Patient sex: M
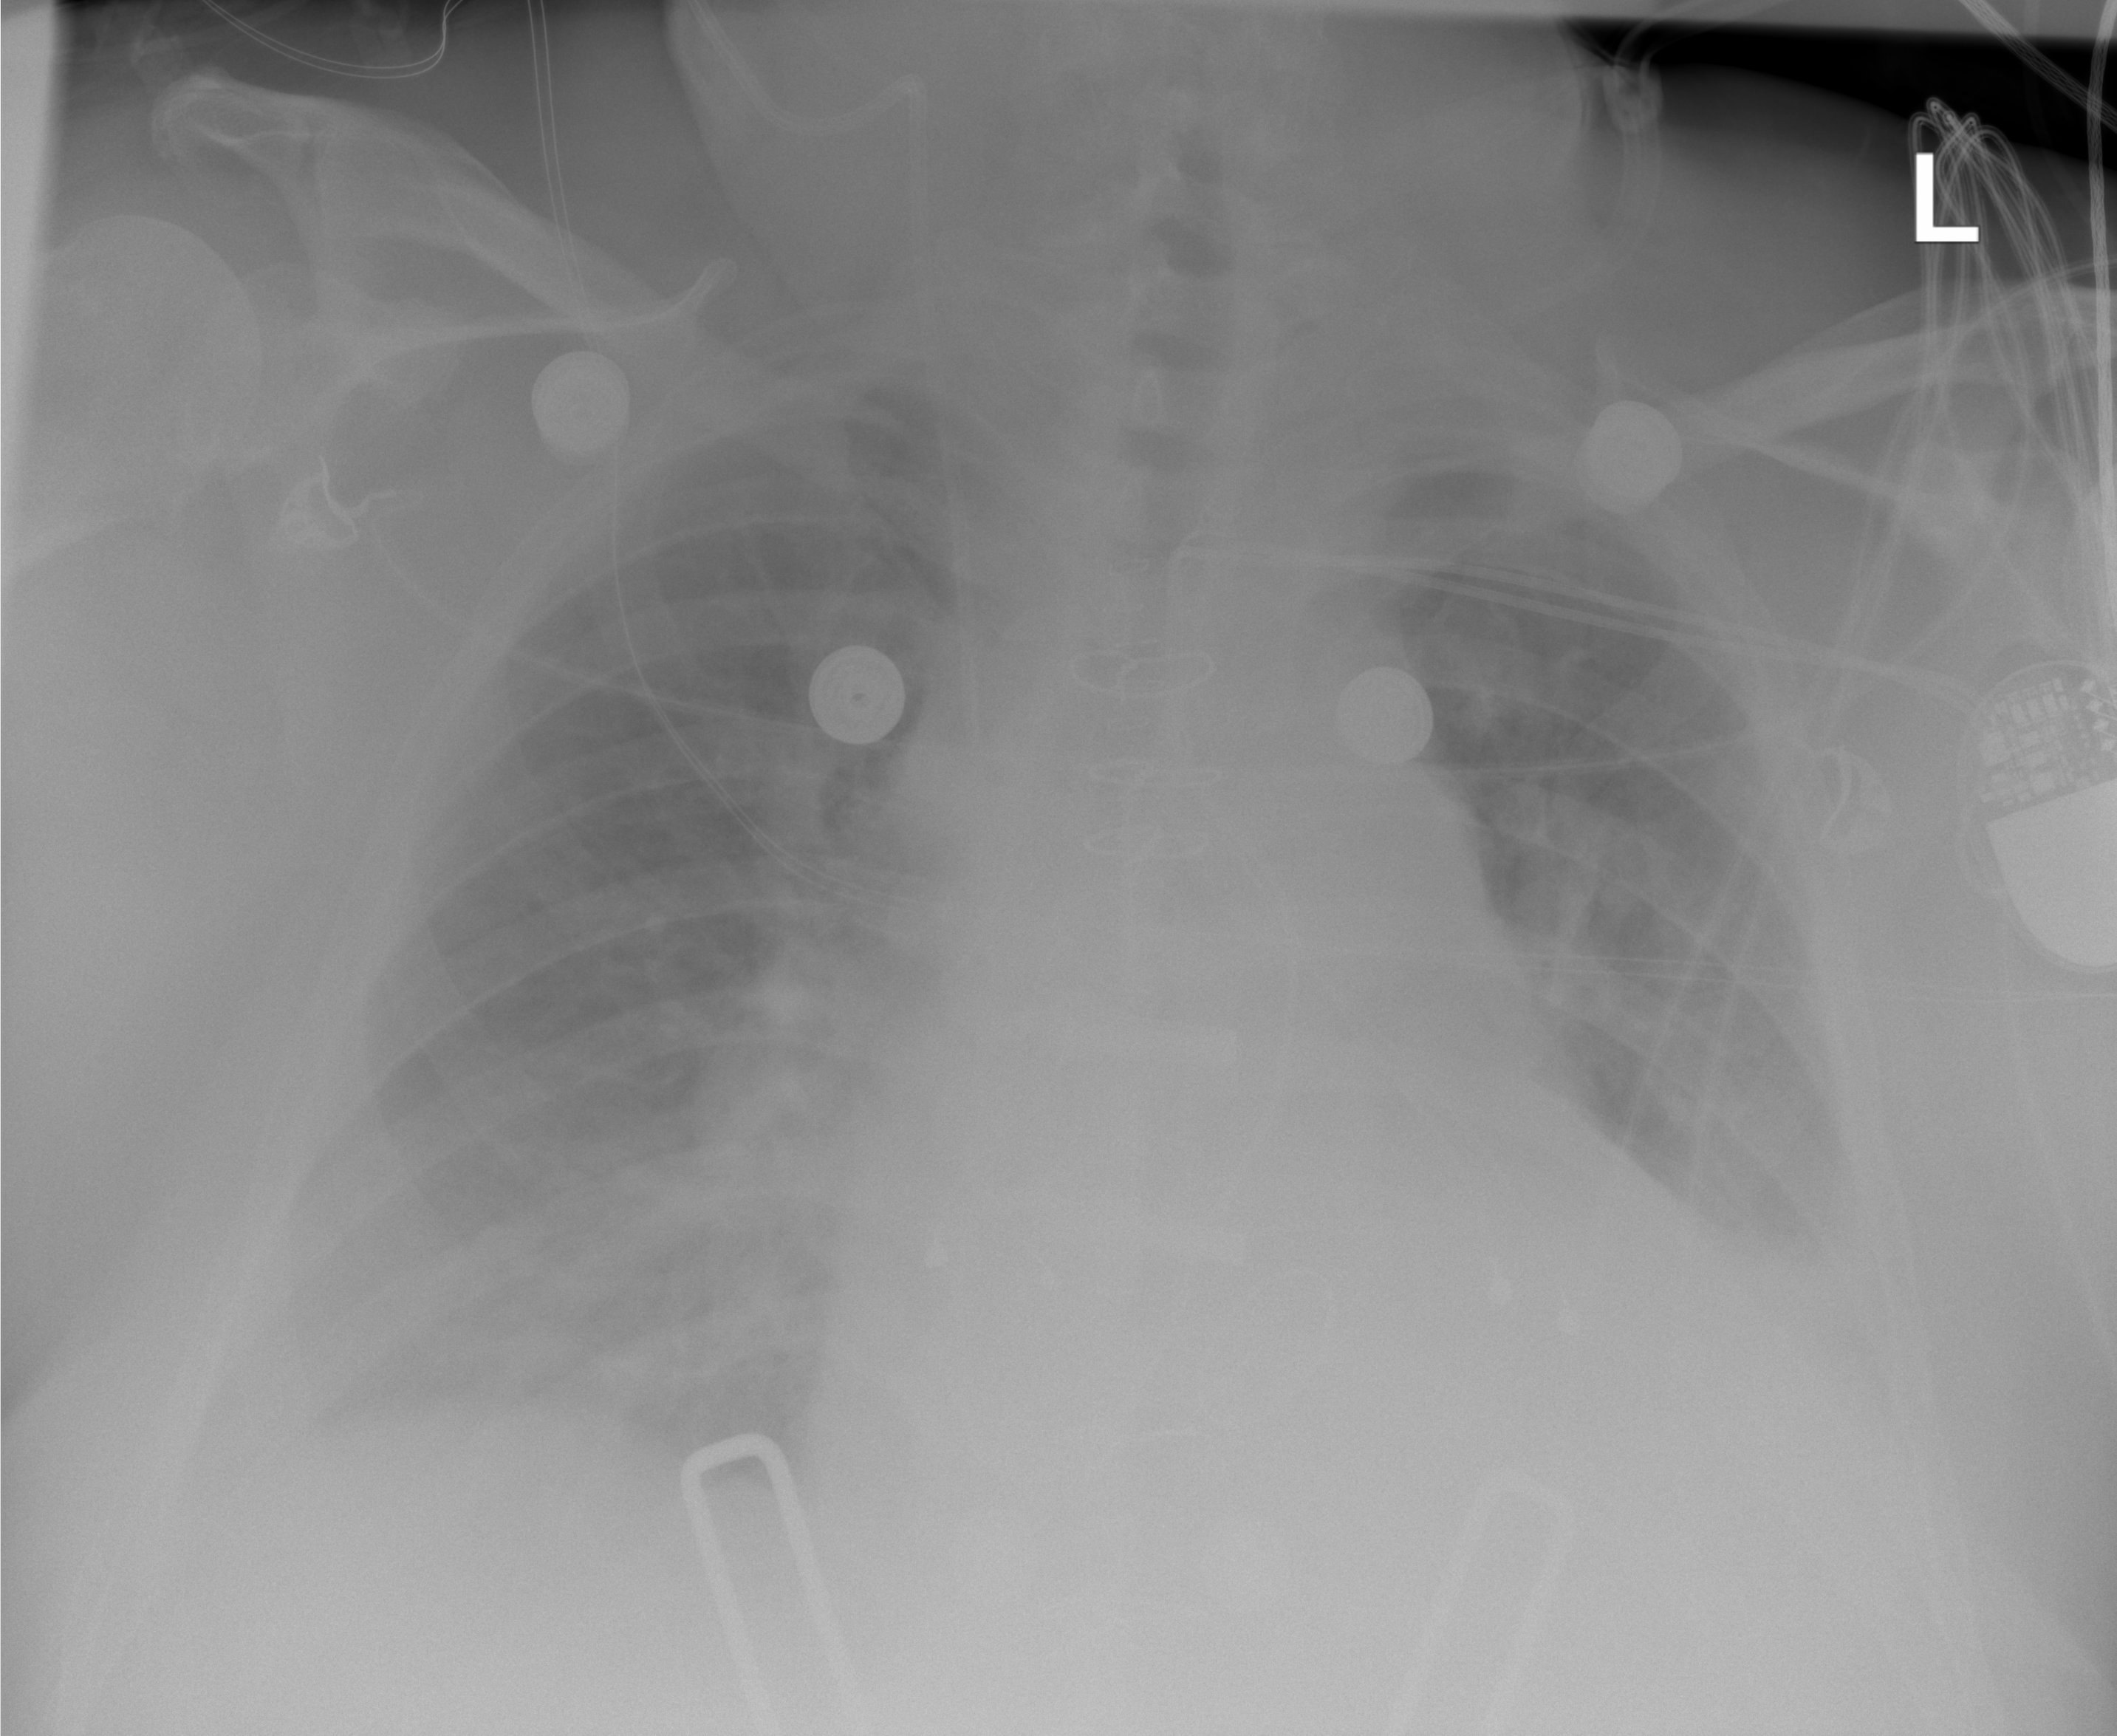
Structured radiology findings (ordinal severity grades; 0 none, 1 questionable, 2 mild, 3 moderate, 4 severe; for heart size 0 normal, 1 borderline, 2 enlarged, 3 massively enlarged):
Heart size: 2
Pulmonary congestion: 3
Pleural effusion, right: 2
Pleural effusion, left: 2
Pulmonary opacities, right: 2
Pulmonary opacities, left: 2
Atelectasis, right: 2
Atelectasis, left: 2